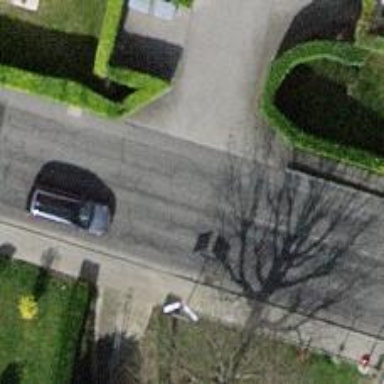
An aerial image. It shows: Alley classified as service road.